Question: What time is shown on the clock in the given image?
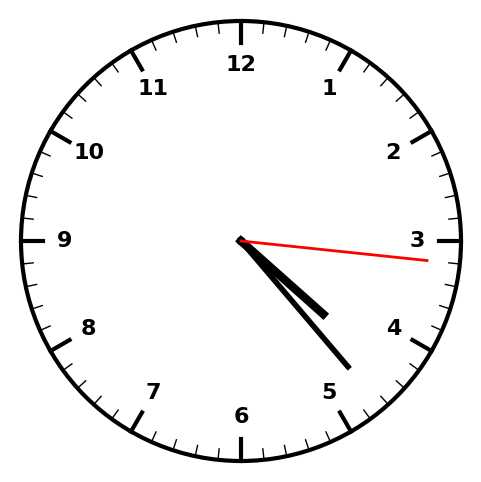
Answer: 04:23:16